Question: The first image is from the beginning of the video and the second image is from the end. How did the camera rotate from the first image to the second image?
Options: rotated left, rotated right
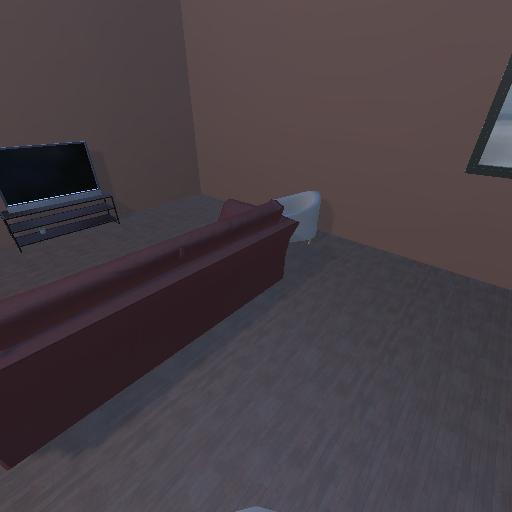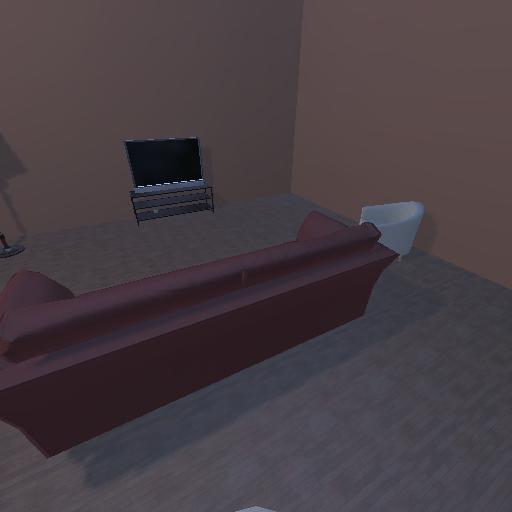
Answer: rotated left